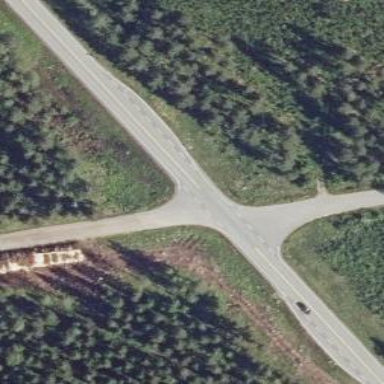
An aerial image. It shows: Tertiary road.